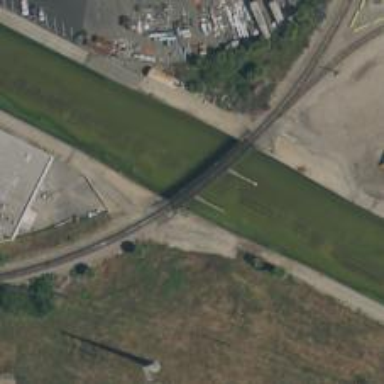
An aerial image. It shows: Railway bridge over siding rail service.